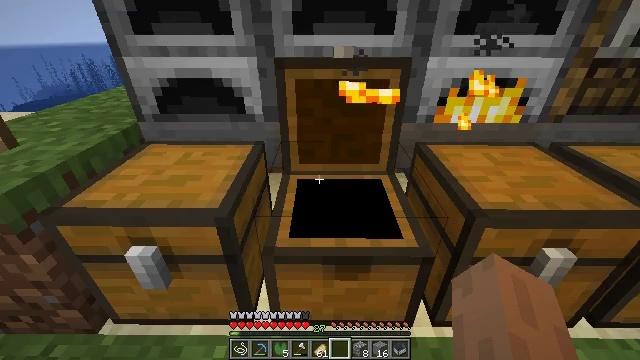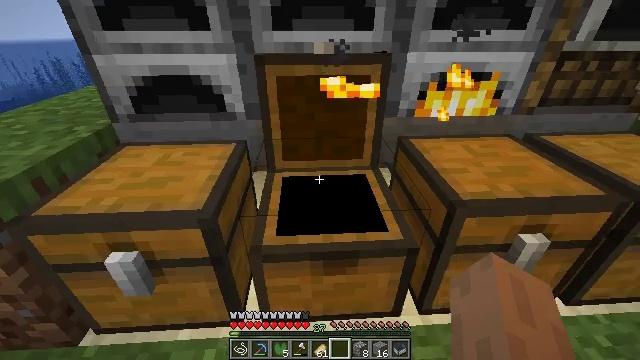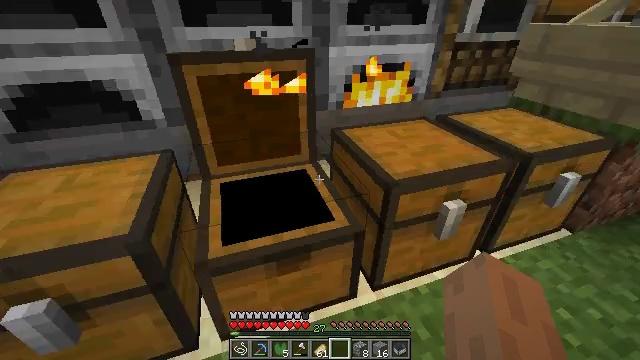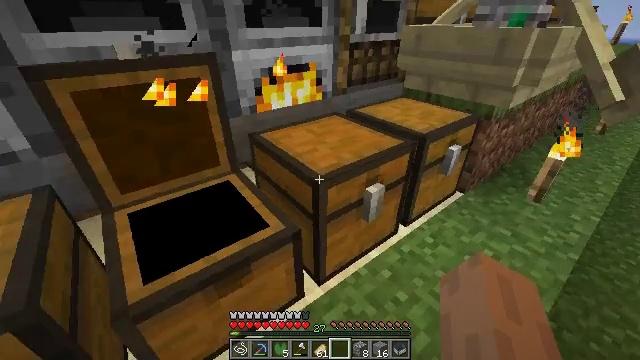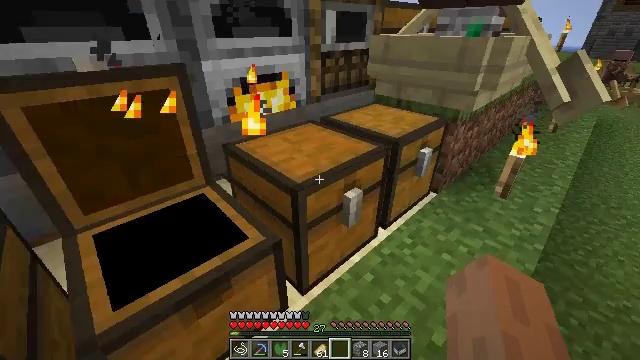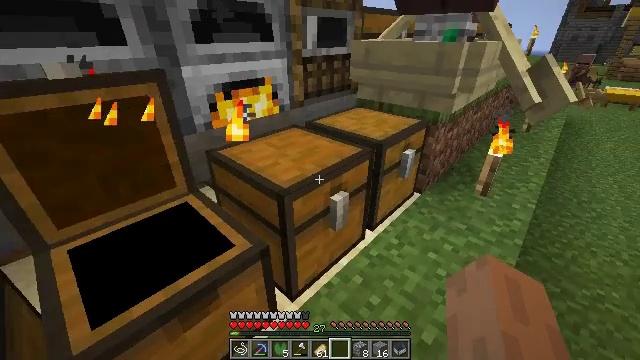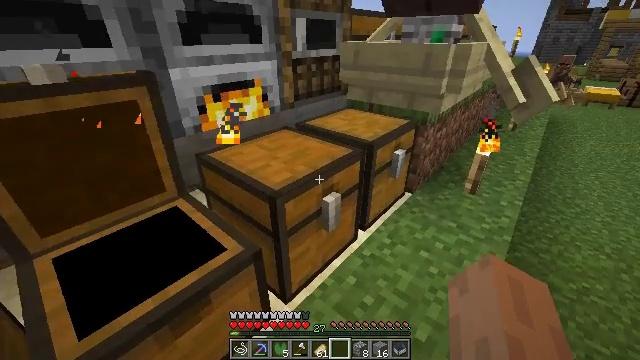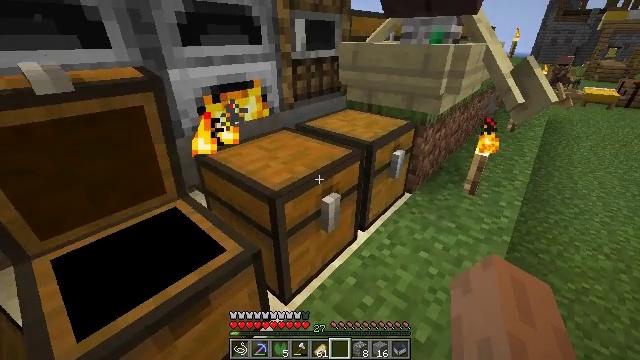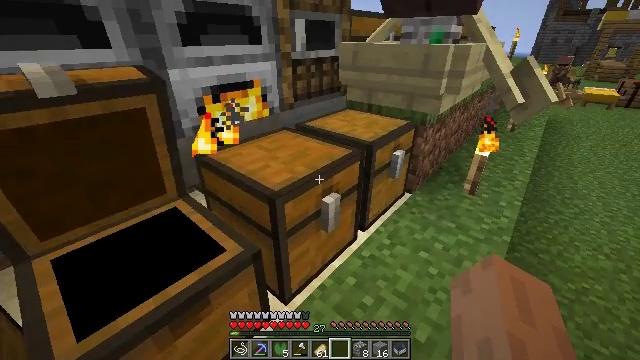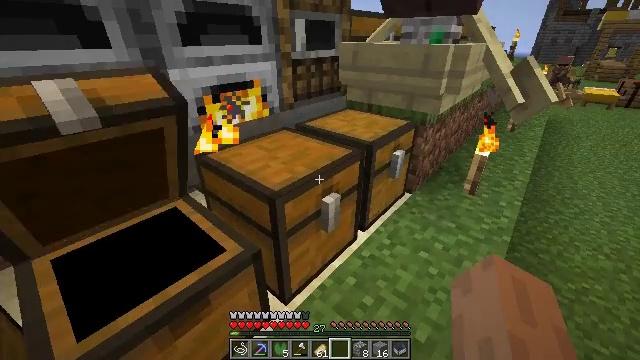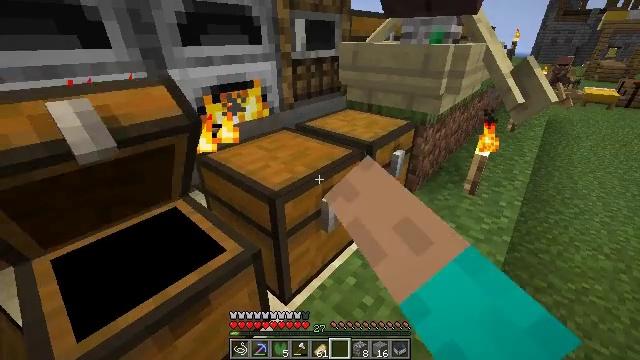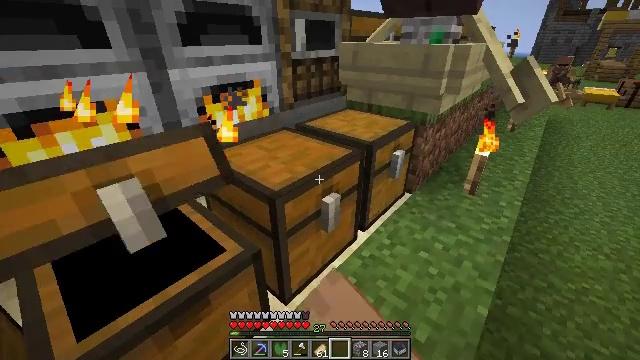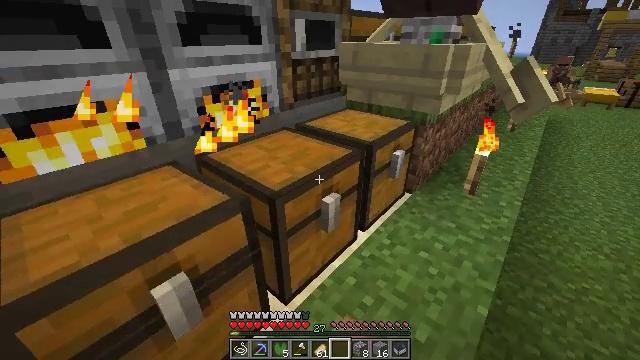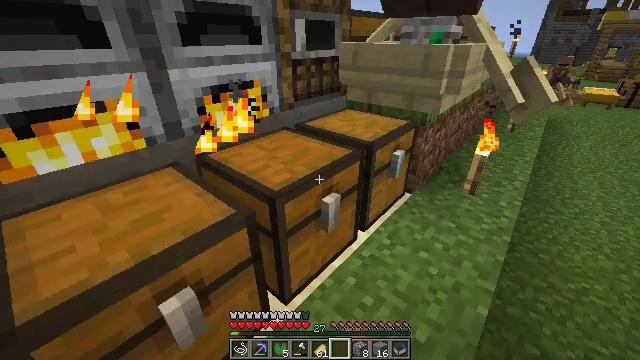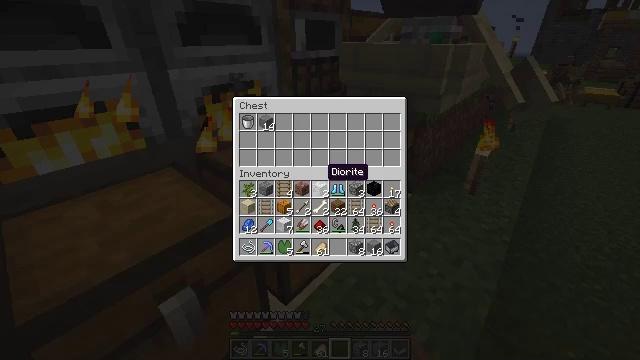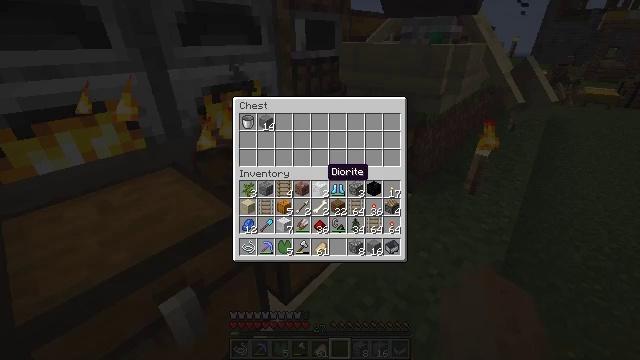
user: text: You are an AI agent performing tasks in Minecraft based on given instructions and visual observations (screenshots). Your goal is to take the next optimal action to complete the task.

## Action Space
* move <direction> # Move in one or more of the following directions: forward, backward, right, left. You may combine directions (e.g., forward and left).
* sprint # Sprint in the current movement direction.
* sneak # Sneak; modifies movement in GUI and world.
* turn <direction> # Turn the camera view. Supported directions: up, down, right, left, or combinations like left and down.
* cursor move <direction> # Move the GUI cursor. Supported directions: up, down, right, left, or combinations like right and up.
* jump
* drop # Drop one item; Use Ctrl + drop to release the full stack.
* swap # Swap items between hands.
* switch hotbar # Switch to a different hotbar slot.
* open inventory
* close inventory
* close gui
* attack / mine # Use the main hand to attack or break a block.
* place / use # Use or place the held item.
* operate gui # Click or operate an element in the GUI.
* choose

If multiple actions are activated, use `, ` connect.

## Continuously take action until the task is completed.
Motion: motion action
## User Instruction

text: Craft a repeater.
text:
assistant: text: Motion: turn right
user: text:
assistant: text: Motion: turn right
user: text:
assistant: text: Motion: turn right
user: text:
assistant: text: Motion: turn right and up
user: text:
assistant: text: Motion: turn right
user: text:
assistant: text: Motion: turn right
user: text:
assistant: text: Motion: no_op
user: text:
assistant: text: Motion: no_op
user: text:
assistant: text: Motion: use / place
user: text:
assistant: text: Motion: use / place
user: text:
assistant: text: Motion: use / place
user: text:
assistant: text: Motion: use / place
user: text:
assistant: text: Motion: no_op
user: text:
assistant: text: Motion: no_op
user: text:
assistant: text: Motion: no_op
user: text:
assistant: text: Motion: no_op
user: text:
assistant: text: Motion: no_op
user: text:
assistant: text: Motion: sneak, cursor move up
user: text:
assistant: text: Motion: sneak, cursor move left and up
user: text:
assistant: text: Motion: sneak
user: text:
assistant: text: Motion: sneak
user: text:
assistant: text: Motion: sneak
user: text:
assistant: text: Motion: sneak
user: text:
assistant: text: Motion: sneak
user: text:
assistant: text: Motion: sneak
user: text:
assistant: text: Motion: sneak
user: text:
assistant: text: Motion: sneak
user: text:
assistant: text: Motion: sneak
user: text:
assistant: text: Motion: sneak
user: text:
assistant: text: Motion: sneak